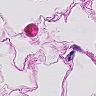
Metastatic tissue present: no